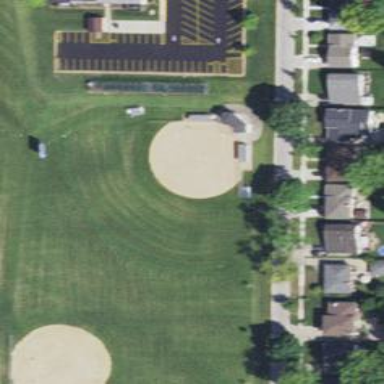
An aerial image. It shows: Baseball pitch for leisure and sports activities.